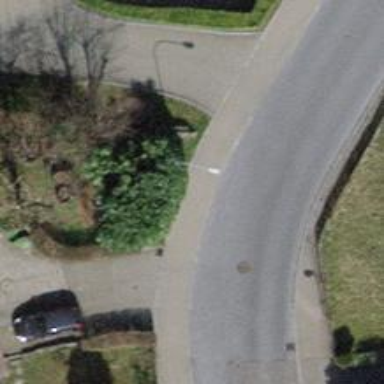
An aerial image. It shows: Sidewalk along the footway.